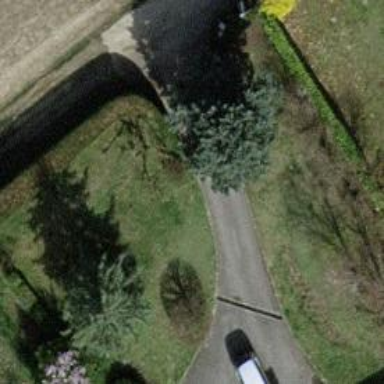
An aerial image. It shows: Needle-leaved tree in natural setting.